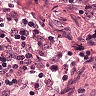
Metastatic tissue present: no